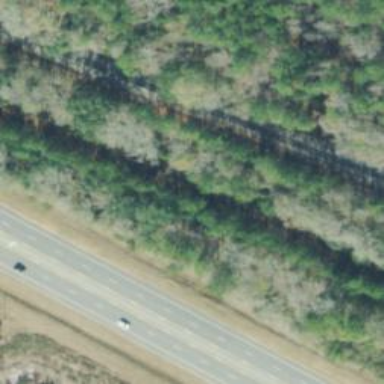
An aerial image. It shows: Abandoned road with asphalt surface.